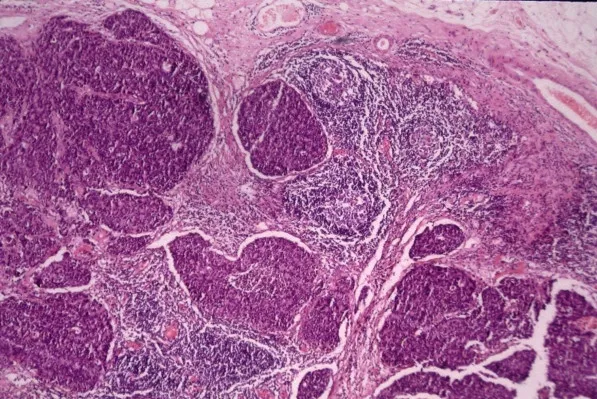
Infiltration of the esophageal wall from small cell carcinoma (H-E x40).
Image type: pathology (h&e)